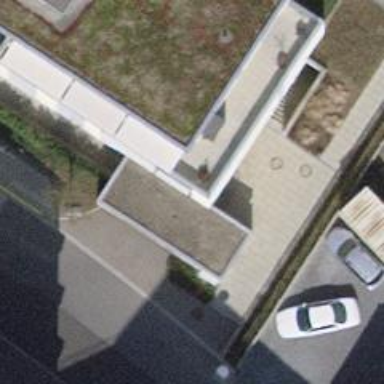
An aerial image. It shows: View of roof of building.